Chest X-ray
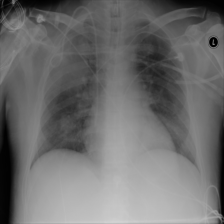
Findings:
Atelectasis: negative
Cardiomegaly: negative
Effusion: negative
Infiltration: negative
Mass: negative
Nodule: negative
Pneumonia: negative
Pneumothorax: negative
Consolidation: negative
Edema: negative
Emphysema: negative
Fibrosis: negative
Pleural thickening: negative
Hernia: negative